Question: What is the value of this measurement?
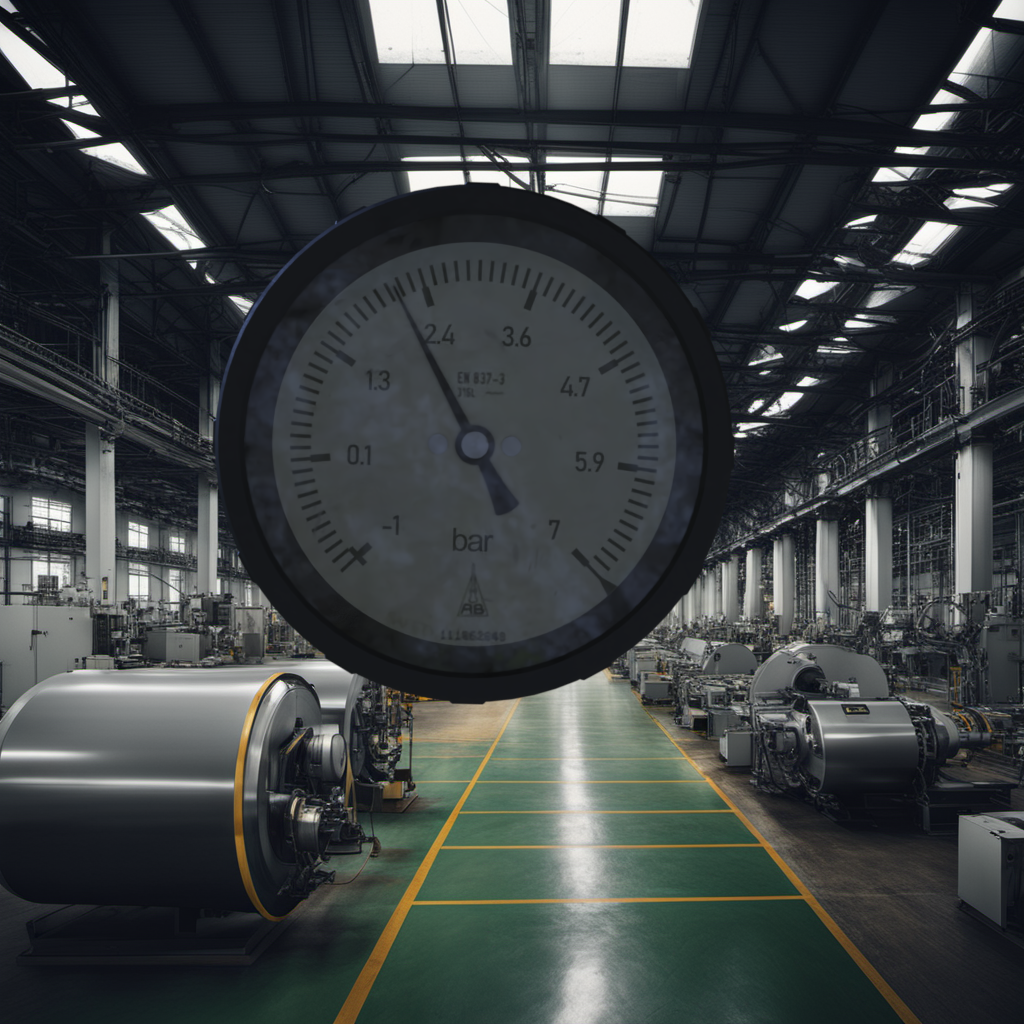
Answer: The result is 2.15
Question: What is the range of the measurement shown in the image?
Answer: The range is from -1 to 7
Question: What is the minimum and maximum reading range of the measurement in the image?
Answer: The minimum value is -1 and the maximum value is 7